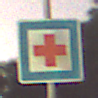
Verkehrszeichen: ErsteHilfe
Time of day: Night
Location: Outdoor (Suburban)
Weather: Clear
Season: NotSpecified
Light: Artificial